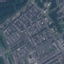
Land use / land cover: Residential